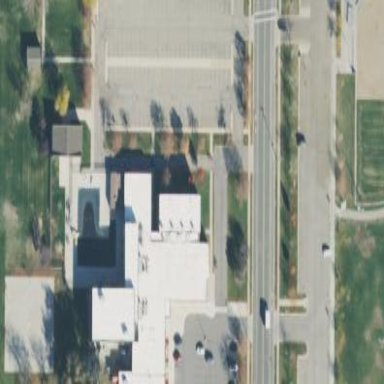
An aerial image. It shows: Fitness center building.